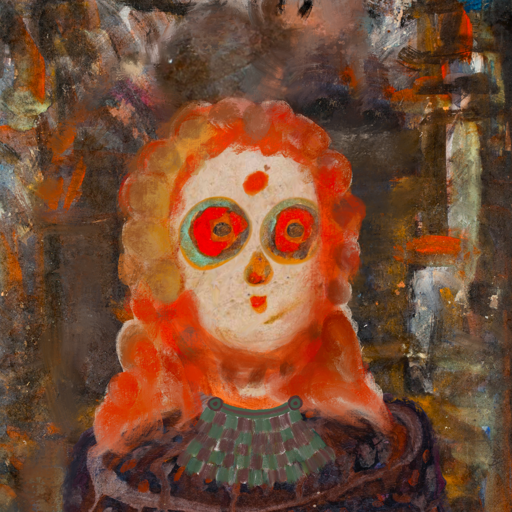
Background: GypsyQueen, Head And Neck Front: Rupkatha, Face Front: Sisters, Bust: Hypocrite, Hair Front: Rupkatha, Head Accessory: Blank, Second Necklace: After_Raid, Necklace: Blank, Baby: Blank